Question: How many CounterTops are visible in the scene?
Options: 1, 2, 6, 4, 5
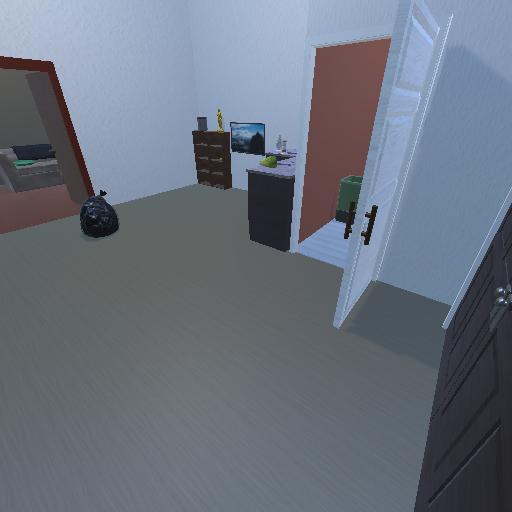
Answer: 1